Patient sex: M
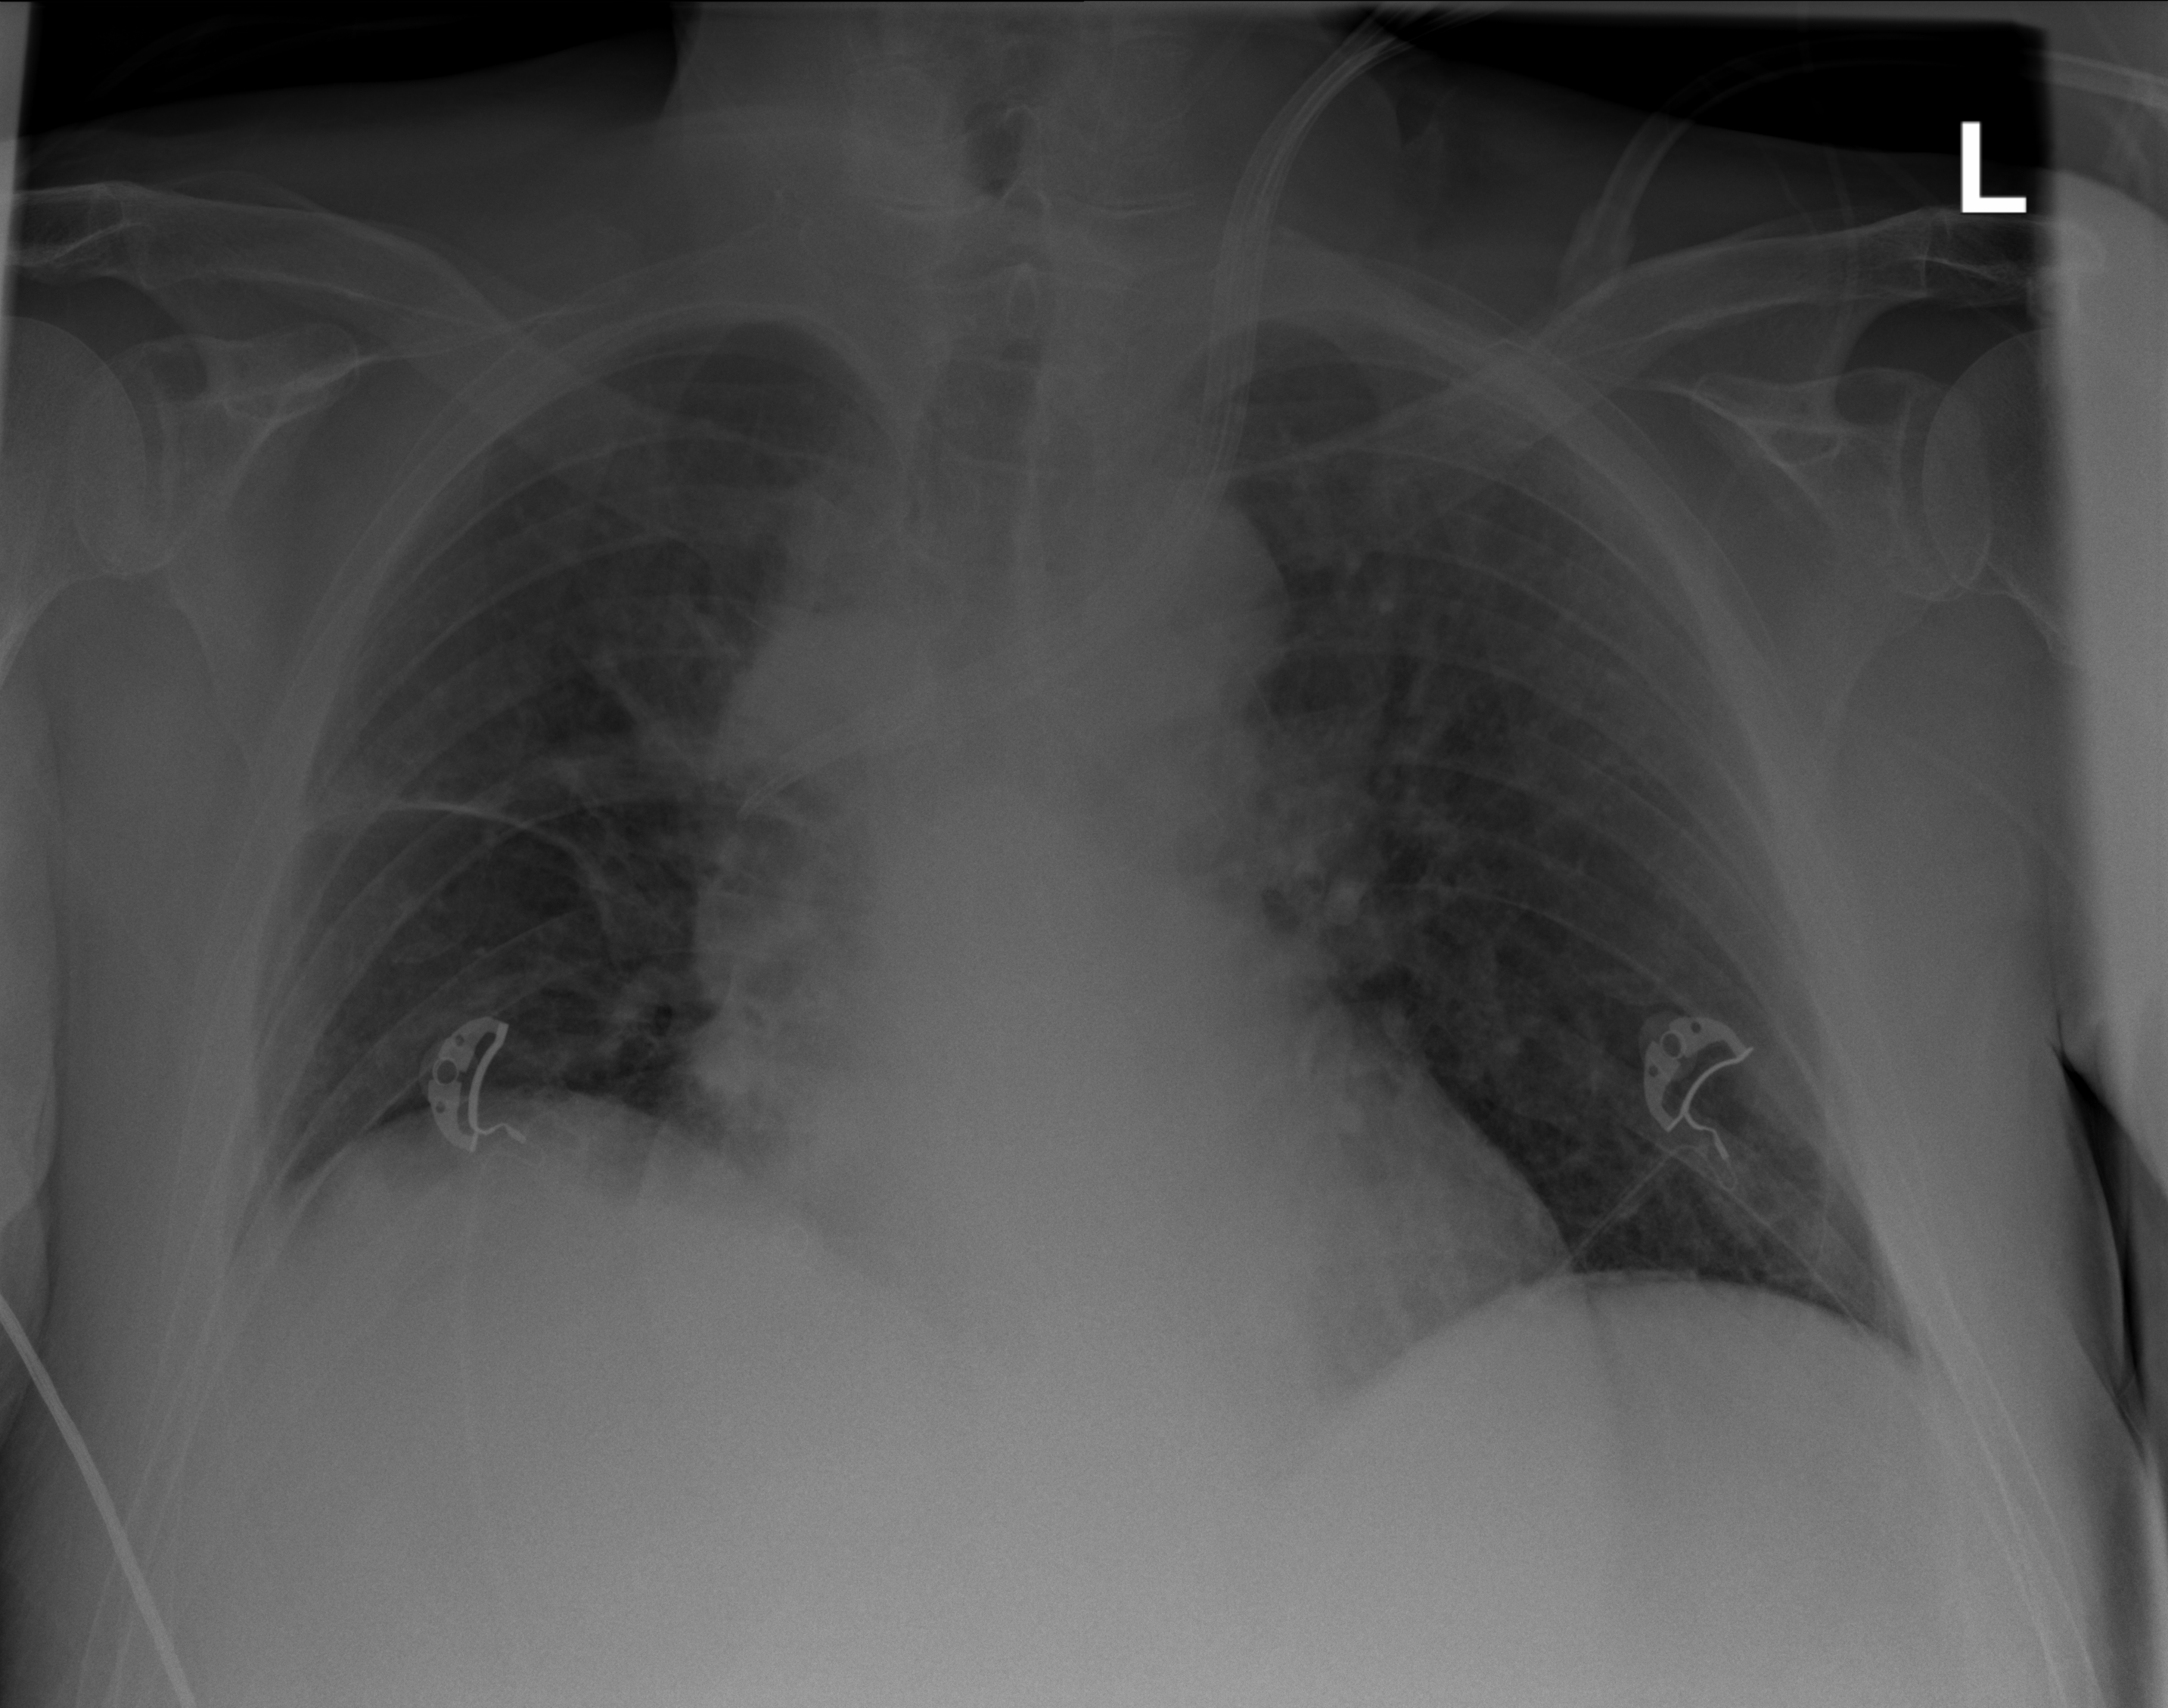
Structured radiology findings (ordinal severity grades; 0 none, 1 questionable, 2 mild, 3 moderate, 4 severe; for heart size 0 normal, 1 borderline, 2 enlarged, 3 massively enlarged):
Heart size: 2
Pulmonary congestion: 2
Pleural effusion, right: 0
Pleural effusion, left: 0
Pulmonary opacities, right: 0
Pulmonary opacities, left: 0
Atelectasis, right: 2
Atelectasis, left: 2